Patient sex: M
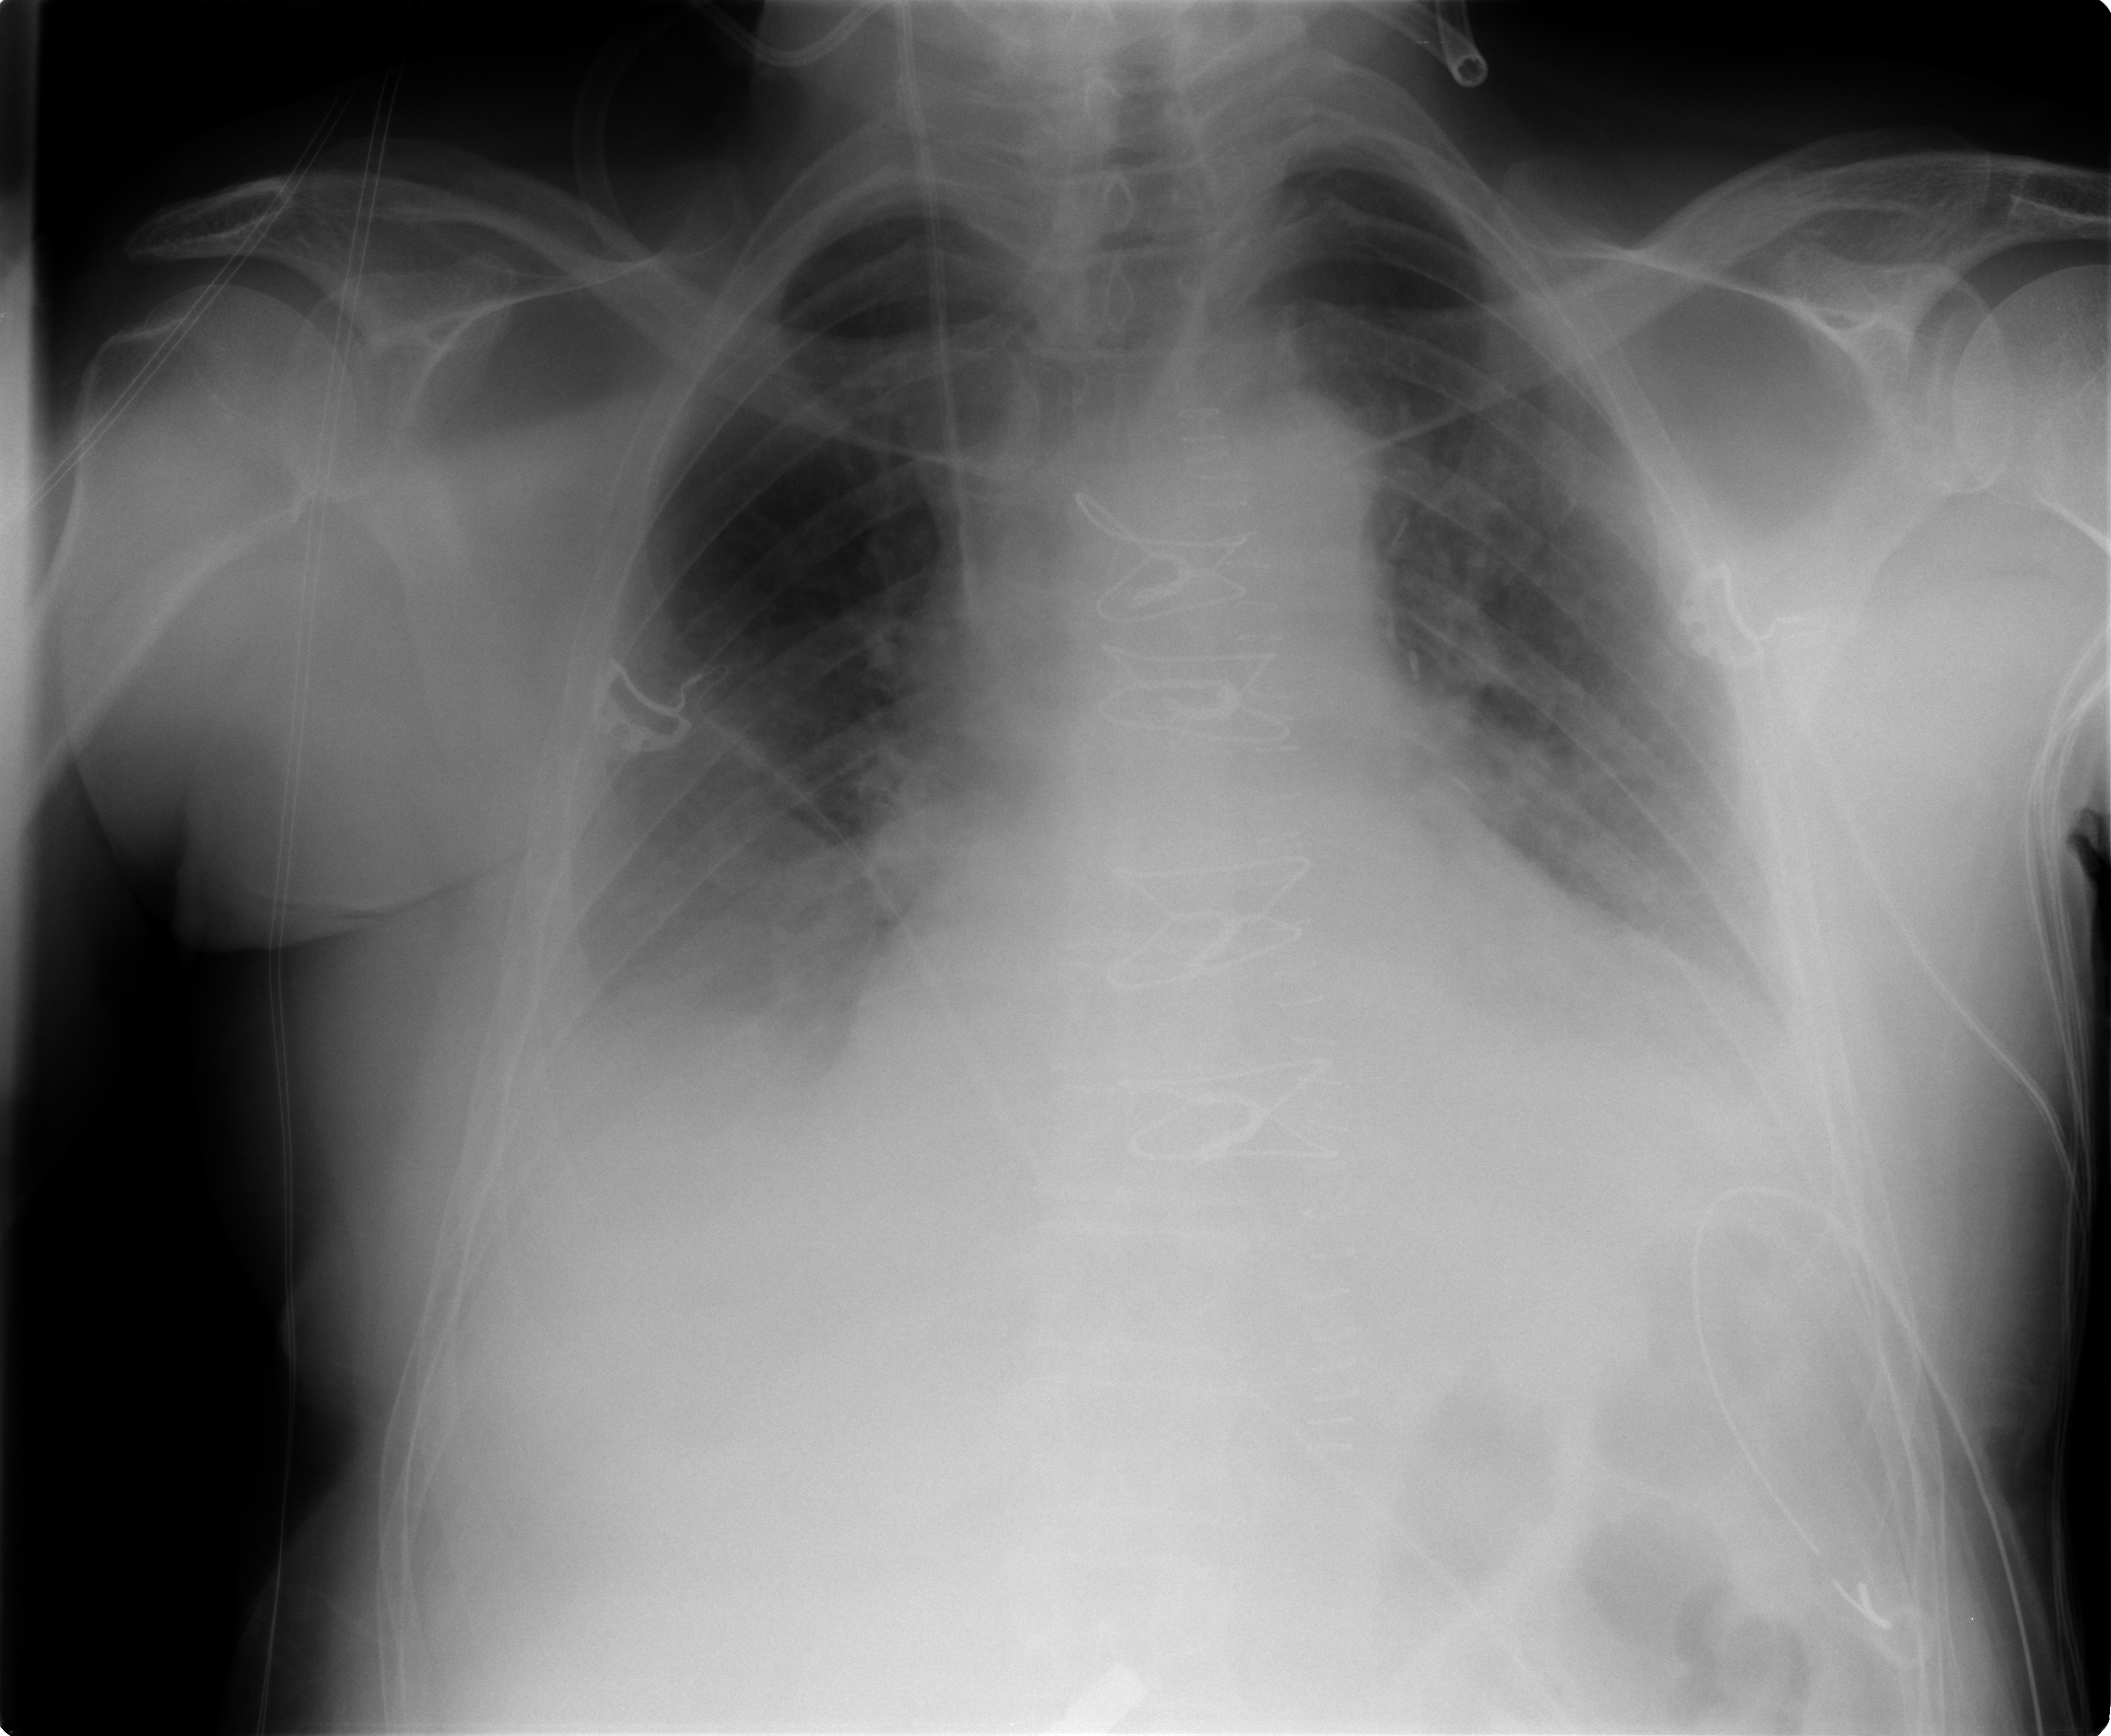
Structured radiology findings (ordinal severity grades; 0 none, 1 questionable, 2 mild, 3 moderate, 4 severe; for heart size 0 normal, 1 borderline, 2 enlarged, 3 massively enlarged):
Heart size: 1
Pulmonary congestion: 2
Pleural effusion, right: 2
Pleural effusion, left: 2
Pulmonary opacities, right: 1
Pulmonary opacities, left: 1
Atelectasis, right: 2
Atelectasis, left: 2